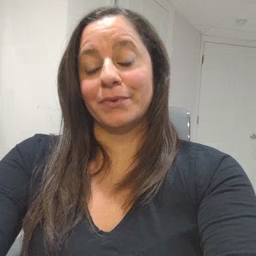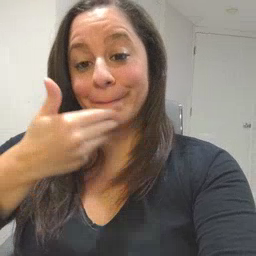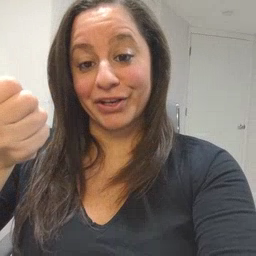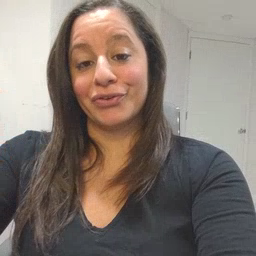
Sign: better